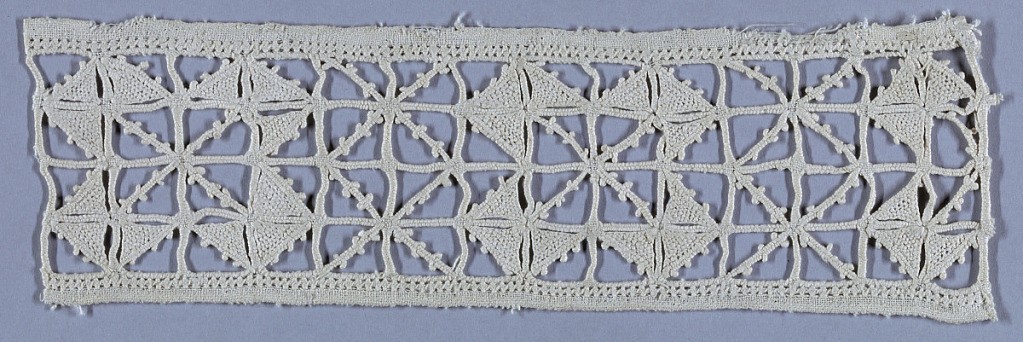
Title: Band
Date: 16th–17th century
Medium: linen Technique: grid of withdrawn element with needle lace, reticella style
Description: Panel with a row of geometric shapes.